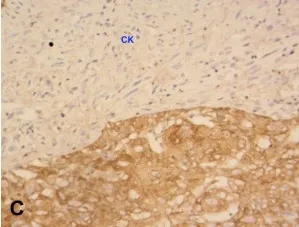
Histological finding at original magnification x20. (3). Indicates that both CK and vimentin are positive, suggesting bidirectional tumor differentiation.
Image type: pathology (immunostaining)